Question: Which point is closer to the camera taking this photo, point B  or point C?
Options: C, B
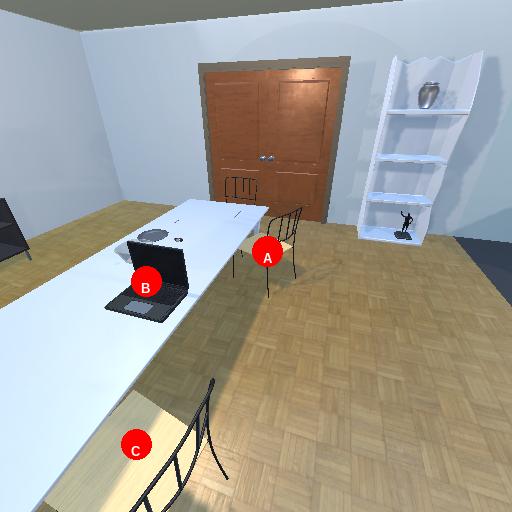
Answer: C